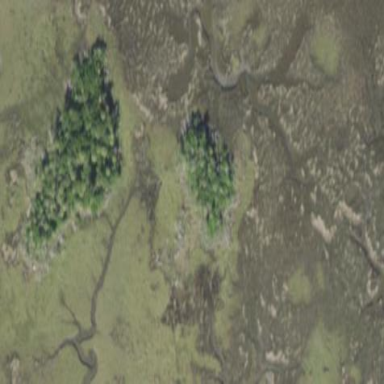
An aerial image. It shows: Wetland area characterized by wet meadow.